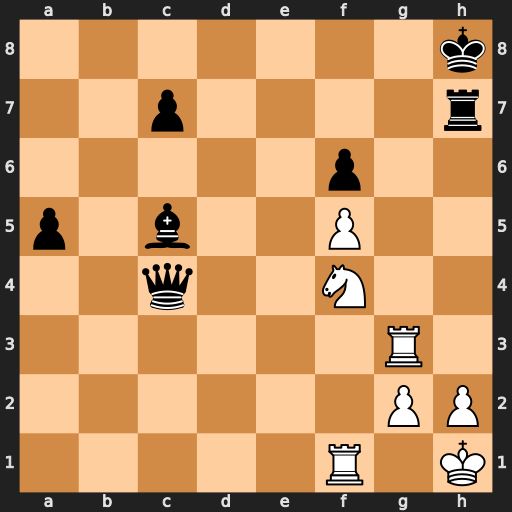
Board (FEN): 7k/2p4r/5p2/p1b2P2/2q2N2/6R1/6PP/5R1K
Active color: w
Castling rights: -
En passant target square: -
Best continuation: Ng6+ Kg8 Ne5+ Kf8 Nxc4